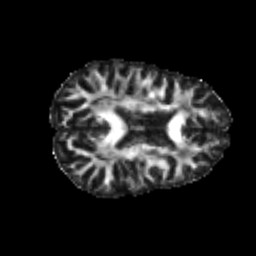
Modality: FA
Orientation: axial
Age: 22
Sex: female
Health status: healthy
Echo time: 0.074 s